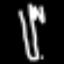
Label: fork